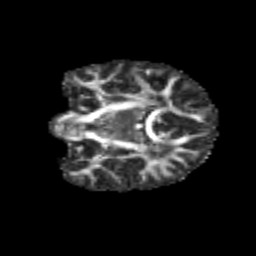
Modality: FA
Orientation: coronal
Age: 10
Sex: female
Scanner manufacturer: siemens
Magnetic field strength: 3 T
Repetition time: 3.8 s
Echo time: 0.07 s